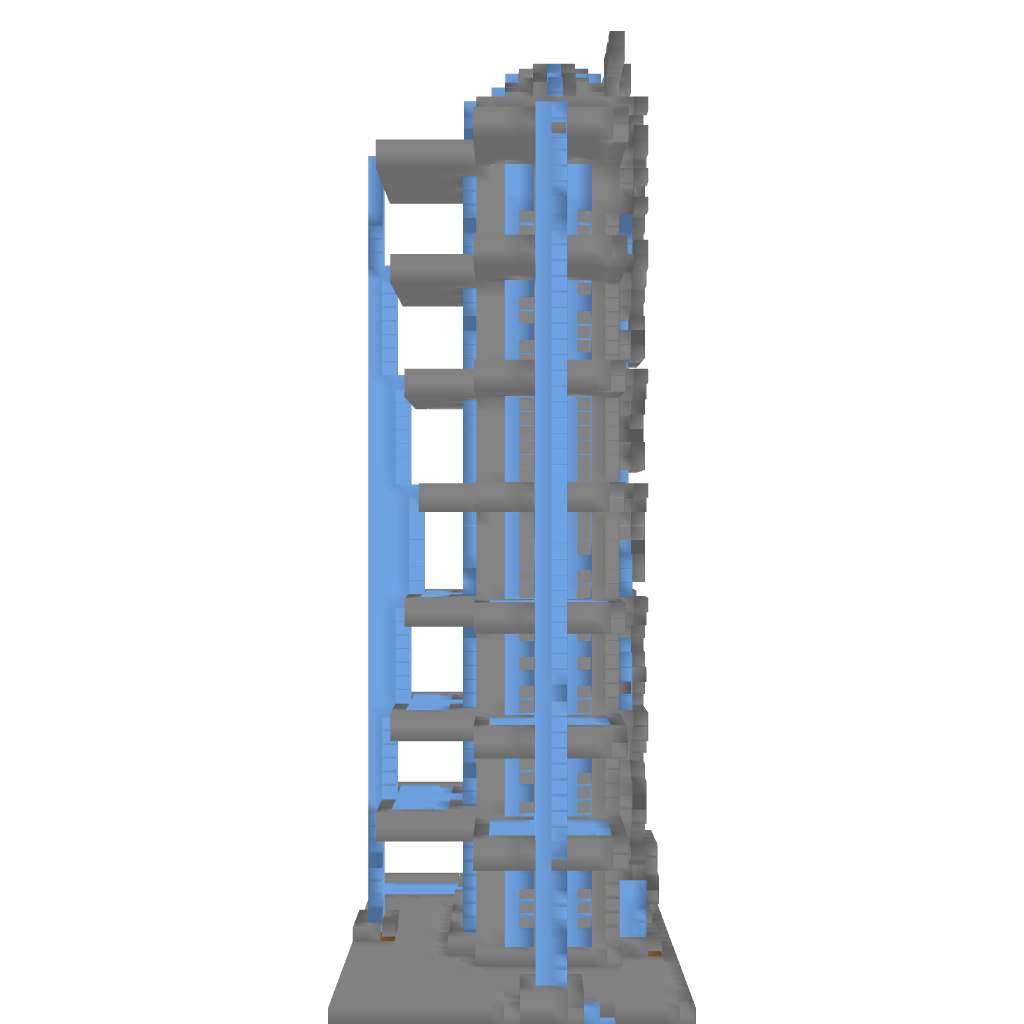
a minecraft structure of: Invader Tower bad low quality